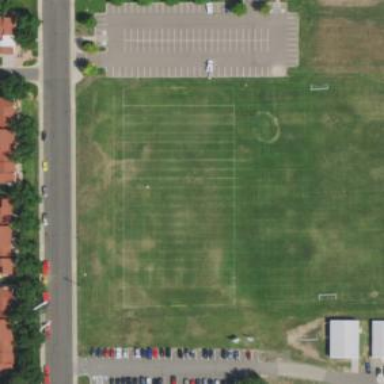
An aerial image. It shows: American football pitch for leisure and sport activities.